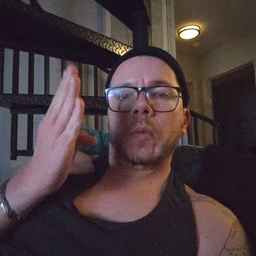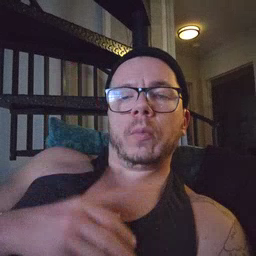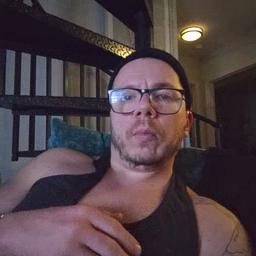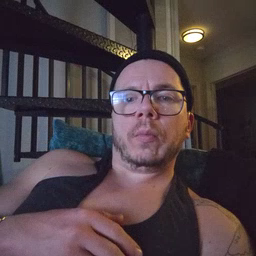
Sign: blue